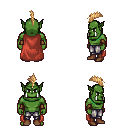
a pixel art fantasy rpg character, male body template, orc, green skin, maroon cape, metal pants, light blonde mohawk hairstyle, cloth bracers, brown shoes, four views (front, back, left, right), 2x2 character sprite sheet, small pixel art, hard edges, no anti-aliasing